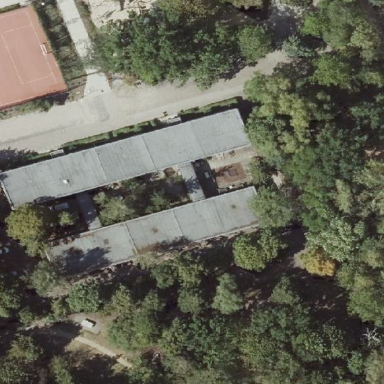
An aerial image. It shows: Community center.